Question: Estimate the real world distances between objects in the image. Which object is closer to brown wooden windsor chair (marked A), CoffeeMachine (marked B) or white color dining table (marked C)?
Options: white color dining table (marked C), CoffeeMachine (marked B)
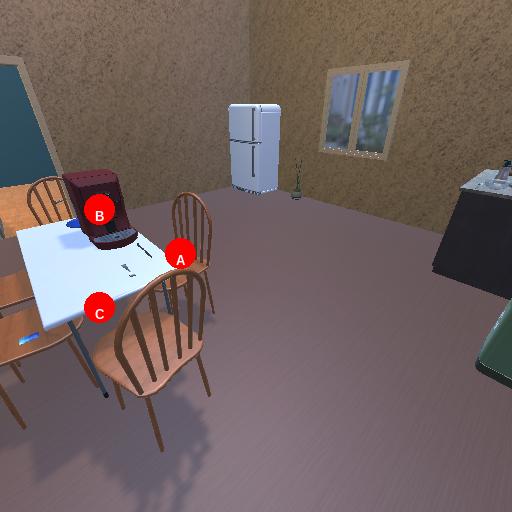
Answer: white color dining table (marked C)